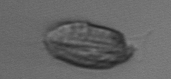
Label: Katodinium_or_Torodinium